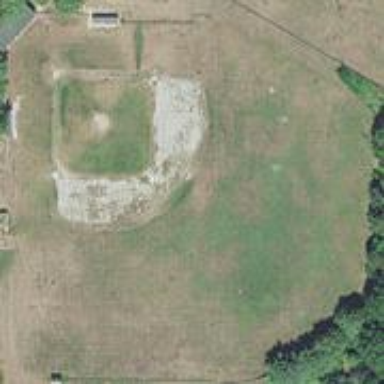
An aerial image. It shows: Baseball pitch for leisure land.